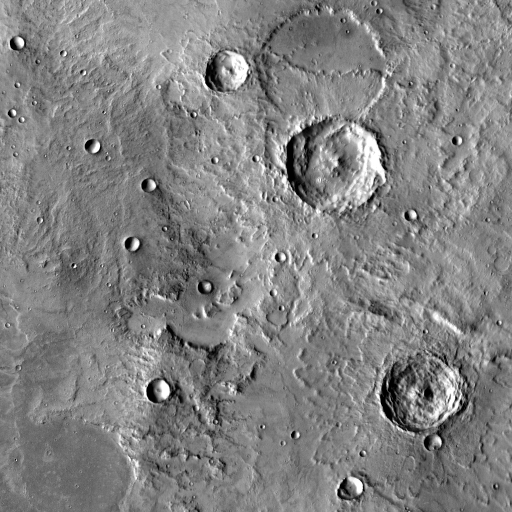
Crater classes present: Background, Other, Layered, Buried